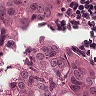
Metastatic tissue present: yes